Question: Let's say, I have a class that looks like this:
'''
public class Item
{
public string Name { get; set; }
public List<Item> SubItems { get; set; }
}
'''
I want to display a list of such items in such a way that top-level items are arranged horizontally, and their sub-elements are arranged vertically below them:
'''
Item1 Item2 Item3 Item4
SubItem2.1
SubItem2.2
'''
I'm trying to achieve that using a 'ListView', and my XAML looks like this:
'''
<ListView x:Name="ItemsList">
<ListView.ItemsPanel>
<ItemsPanelTemplate>
<StackPanel Orientation="Horizontal"/>
</ItemsPanelTemplate>
</ListView.ItemsPanel>
<ListView.ItemTemplate>
<DataTemplate>
<StackPanel Orientation="Vertical" VerticalAlignment="Top">
<TextBlock Text="{Binding Name}" Background="#FF8686FF" Width="25" Height="25"/>
<ListView ItemsSource="{Binding SubItems}" BorderBrush="{x:Null}">
<ListView.ItemTemplate>
<DataTemplate>
<TextBlock Text="{Binding Name}"/>
</DataTemplate>
</ListView.ItemTemplate>
</ListView>
</StackPanel>
</DataTemplate>
</ListView.ItemTemplate>
</ListView>
'''
However, my list doesn't look exactly the way I want:

As you can see, the items are vertically aligned to the center of their enclosing stack panels (which, in turn, occupy all available space). How do I properly align elements to the top? Or maybe there is a better way to achieve what I want with different containers?
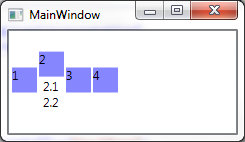
Answer: You have to set container style:
'''
<ListView.ItemContainerStyle>
<Style TargetType="ListViewItem">
<Setter Property="VerticalContentAlignment" Value="Top" />
</Style>
</ListView.ItemContainerStyle>
'''